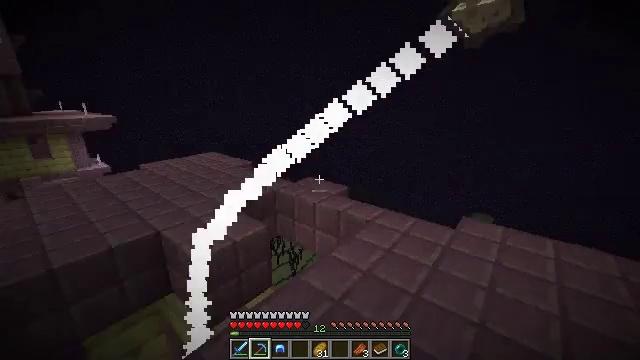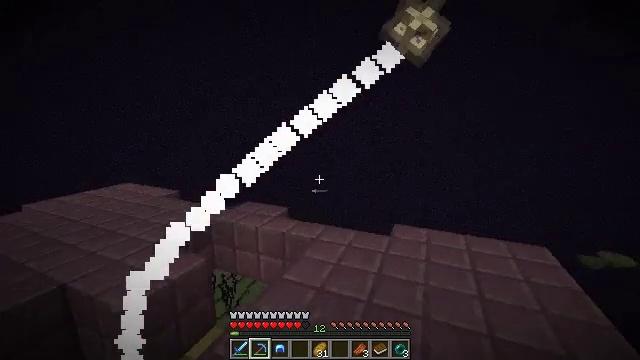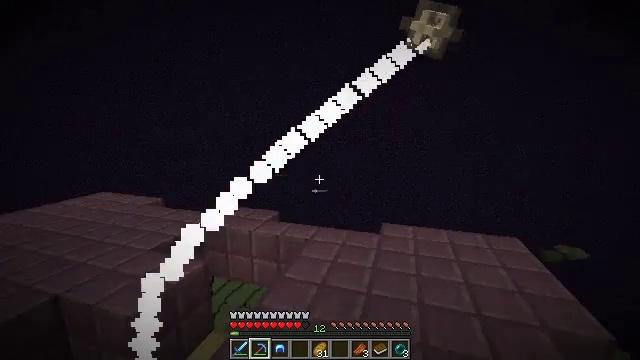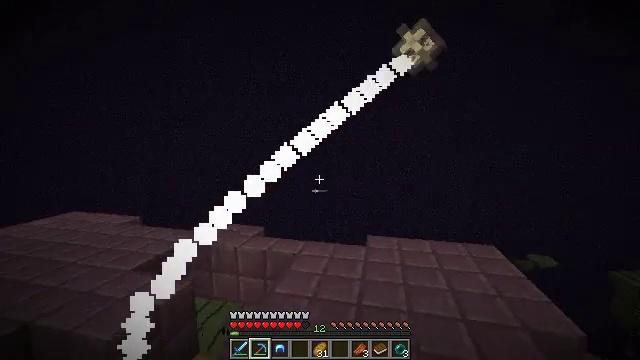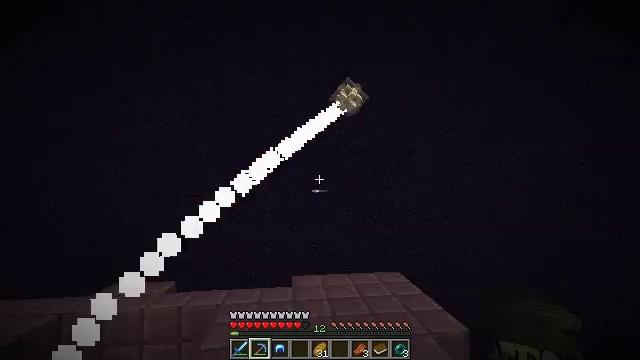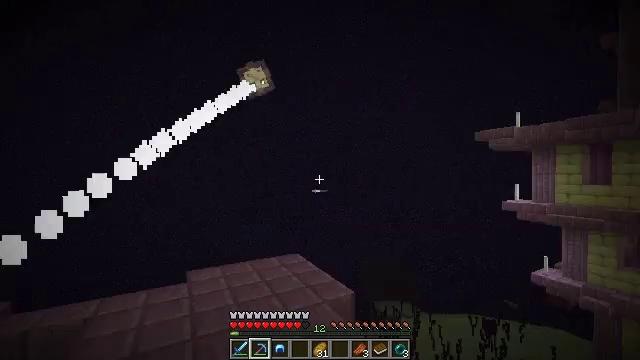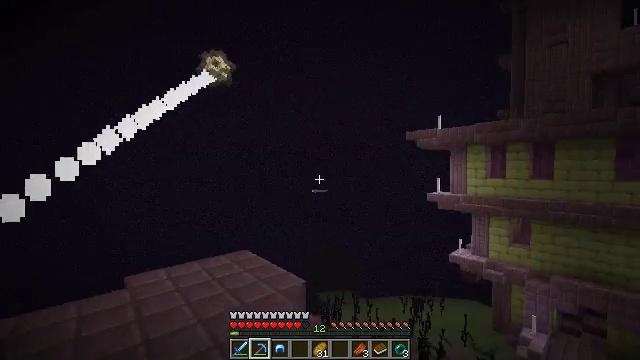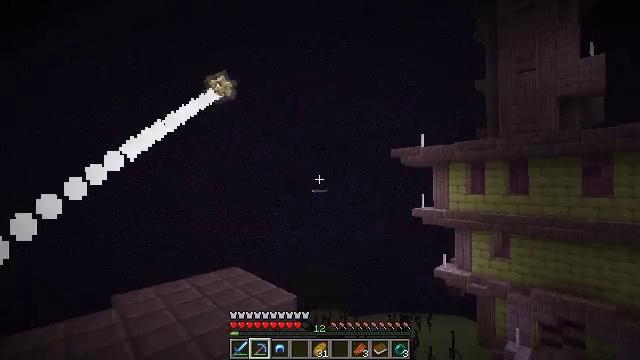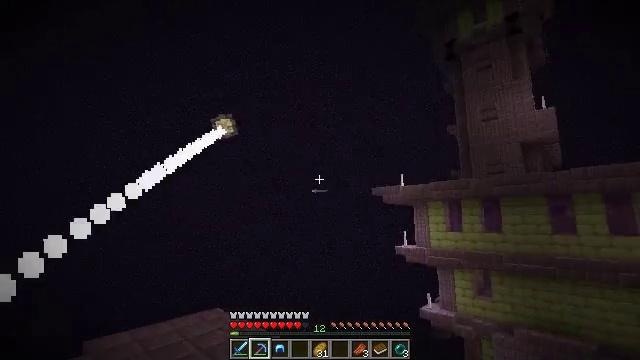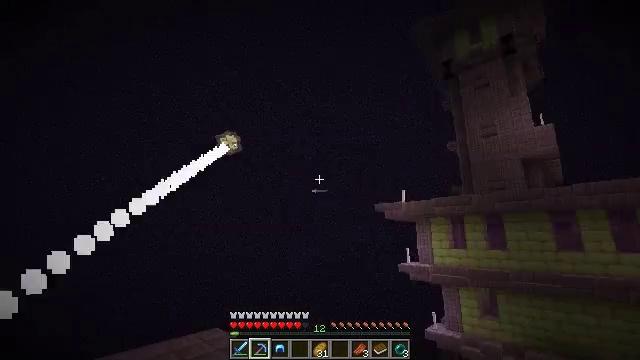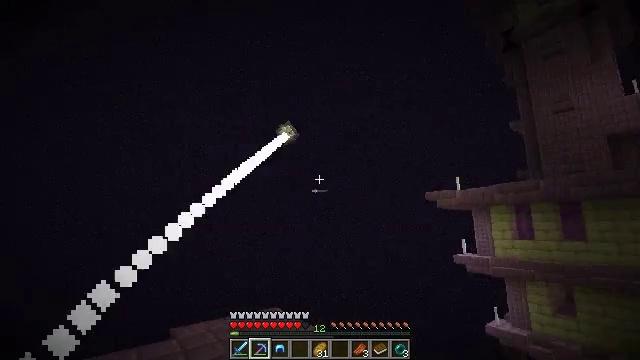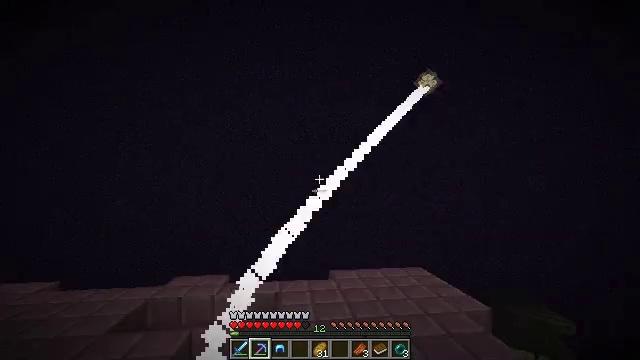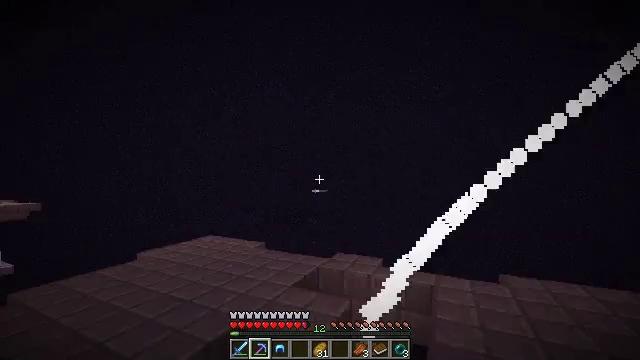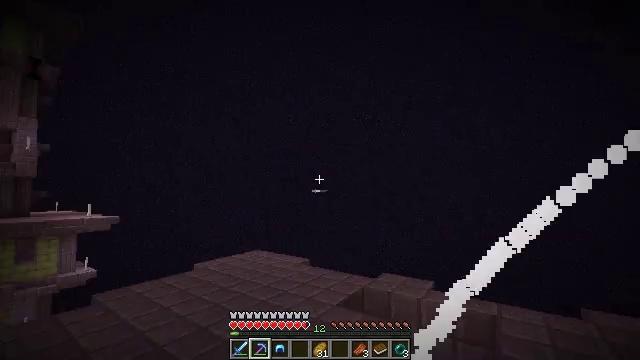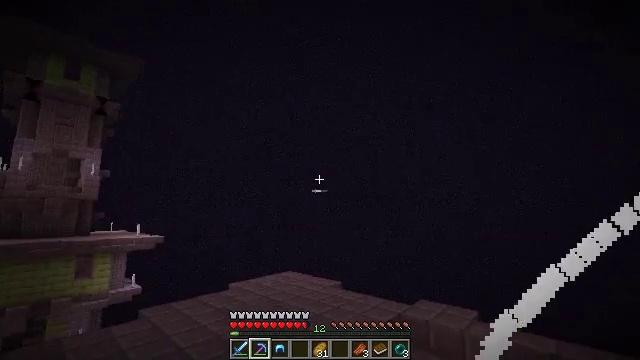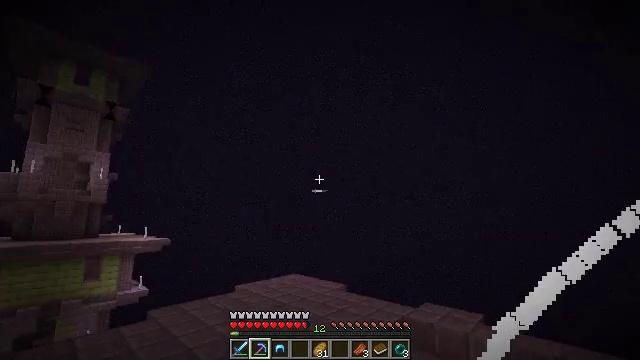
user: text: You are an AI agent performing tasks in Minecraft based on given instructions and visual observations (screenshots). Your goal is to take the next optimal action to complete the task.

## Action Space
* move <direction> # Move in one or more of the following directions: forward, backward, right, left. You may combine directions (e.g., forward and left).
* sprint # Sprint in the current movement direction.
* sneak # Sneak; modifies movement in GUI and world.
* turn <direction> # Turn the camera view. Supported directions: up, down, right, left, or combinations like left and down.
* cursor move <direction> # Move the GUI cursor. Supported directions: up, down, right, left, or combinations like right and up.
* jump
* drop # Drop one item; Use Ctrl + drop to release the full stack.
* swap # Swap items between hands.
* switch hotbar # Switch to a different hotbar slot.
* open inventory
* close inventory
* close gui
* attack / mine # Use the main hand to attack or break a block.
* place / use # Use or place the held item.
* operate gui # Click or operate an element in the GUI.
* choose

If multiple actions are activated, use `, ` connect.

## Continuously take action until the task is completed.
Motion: motion action
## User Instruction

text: Attack the purpur pillar to gather it.
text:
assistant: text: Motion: move back and move left, turn right and up
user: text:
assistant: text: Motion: move back and move left, turn right and up
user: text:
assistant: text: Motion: move back and move left, turn right and up
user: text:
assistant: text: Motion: move back and move left, turn right and up
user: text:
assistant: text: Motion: move back and move left, turn right and down
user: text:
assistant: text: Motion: move back and move left, turn right, attack / mine
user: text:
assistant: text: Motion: move back, turn right and up, attack / mine
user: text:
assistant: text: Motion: move back, turn right and up
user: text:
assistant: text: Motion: turn up
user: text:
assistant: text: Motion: turn left and down
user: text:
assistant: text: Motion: turn left and down
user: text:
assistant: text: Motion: turn left and down
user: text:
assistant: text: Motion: turn left and up
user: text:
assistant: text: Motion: move back, turn left and up
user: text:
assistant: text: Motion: move back, turn left
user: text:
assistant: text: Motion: move back and move left
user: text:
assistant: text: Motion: move back and move left
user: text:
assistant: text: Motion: move back and move left, turn left and up
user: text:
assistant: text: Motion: move back and move left, turn left and up
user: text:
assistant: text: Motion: move left, turn left and up
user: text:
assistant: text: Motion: no_op
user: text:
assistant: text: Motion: no_op
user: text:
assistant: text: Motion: no_op
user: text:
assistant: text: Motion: no_op
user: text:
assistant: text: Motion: no_op
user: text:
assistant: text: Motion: turn left and down
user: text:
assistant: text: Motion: turn left and down
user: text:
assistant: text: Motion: turn left and down
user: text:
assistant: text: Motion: turn down
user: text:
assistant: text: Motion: move forward, turn down